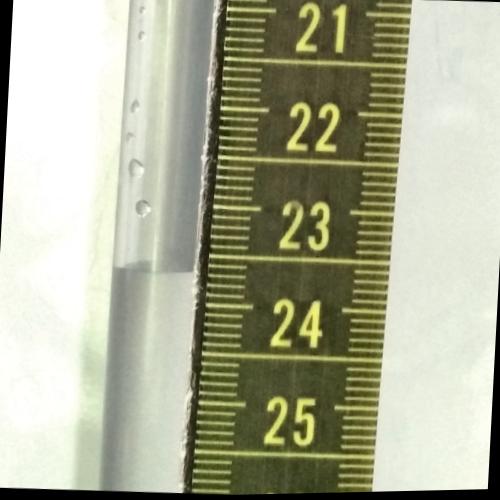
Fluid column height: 23.7 cm